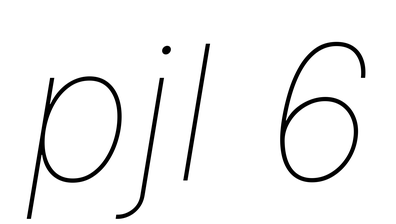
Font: Inter-Italic_Thin_Italic